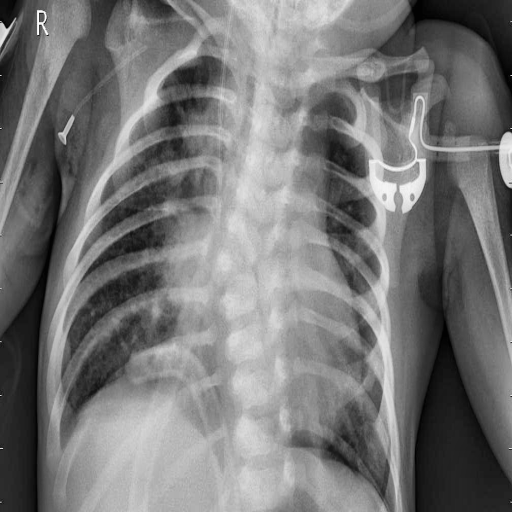
Finding: PNEUMONIA